Field crop: maize
Growth stage: 1
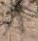
Species: salsola